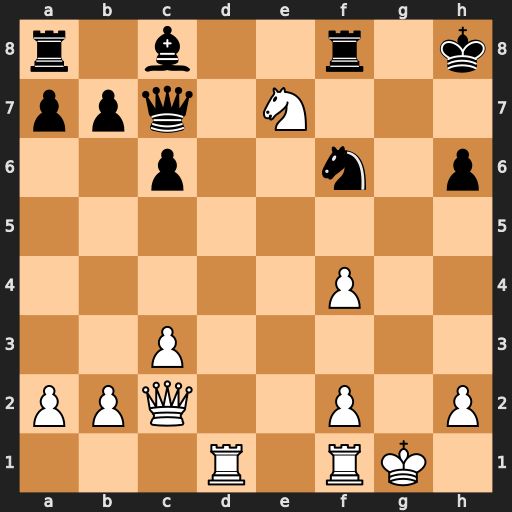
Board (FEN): r1b2r1k/ppq1N3/2p2n1p/8/5P2/2P5/PPQ2P1P/3R1RK1
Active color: w
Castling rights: -
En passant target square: -
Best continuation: Ng6+ Kg7 Nxf8 Kxf8 Qg6